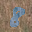
Label: 8